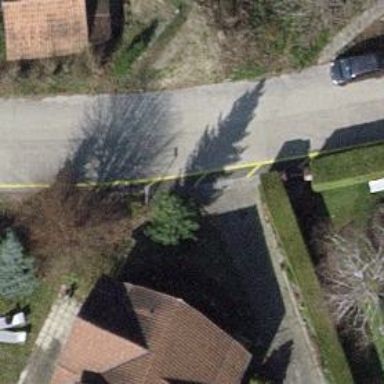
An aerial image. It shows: Unmarked crossing on asphalt footway.